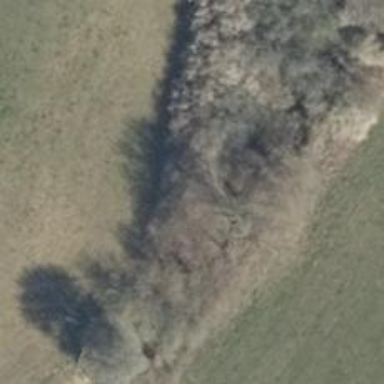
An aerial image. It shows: Row of deciduous broadleaved trees.